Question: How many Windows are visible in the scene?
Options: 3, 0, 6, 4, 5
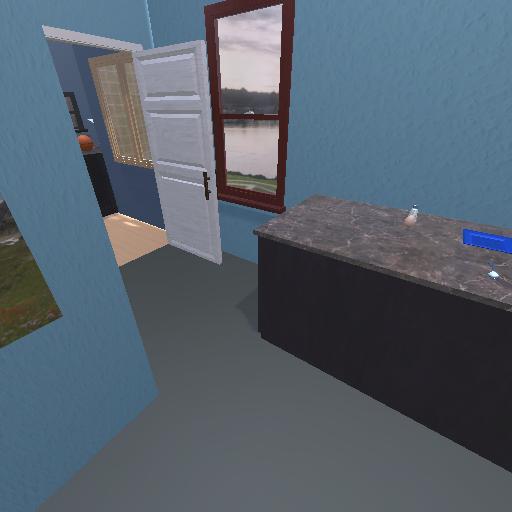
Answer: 3